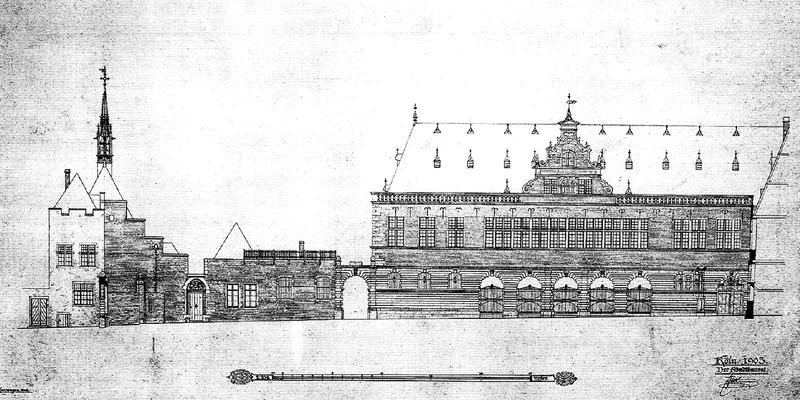
Titel: Köln, Rathaus
Standort: Köln (EU - D - NRW)
Schlagwörter: kirchturm, stadt, fenster, tür, zeichnung, dach, gebäude, architektur, signatur, häuser, gitter, kirche, gotik, turm, bogen, fassade, türen, fahne, giebel, rundbogen, spitz, seitenansicht, tor, zinnen, kreuz, türme, torbogen, dachfenster, schnitt, radierung, schwarzweiß, rathaus, tore, mansarde, stall, plan, ensemble, blockhaft, massstab, aufriss, nebengebäude, wehrhaft, frontsicht